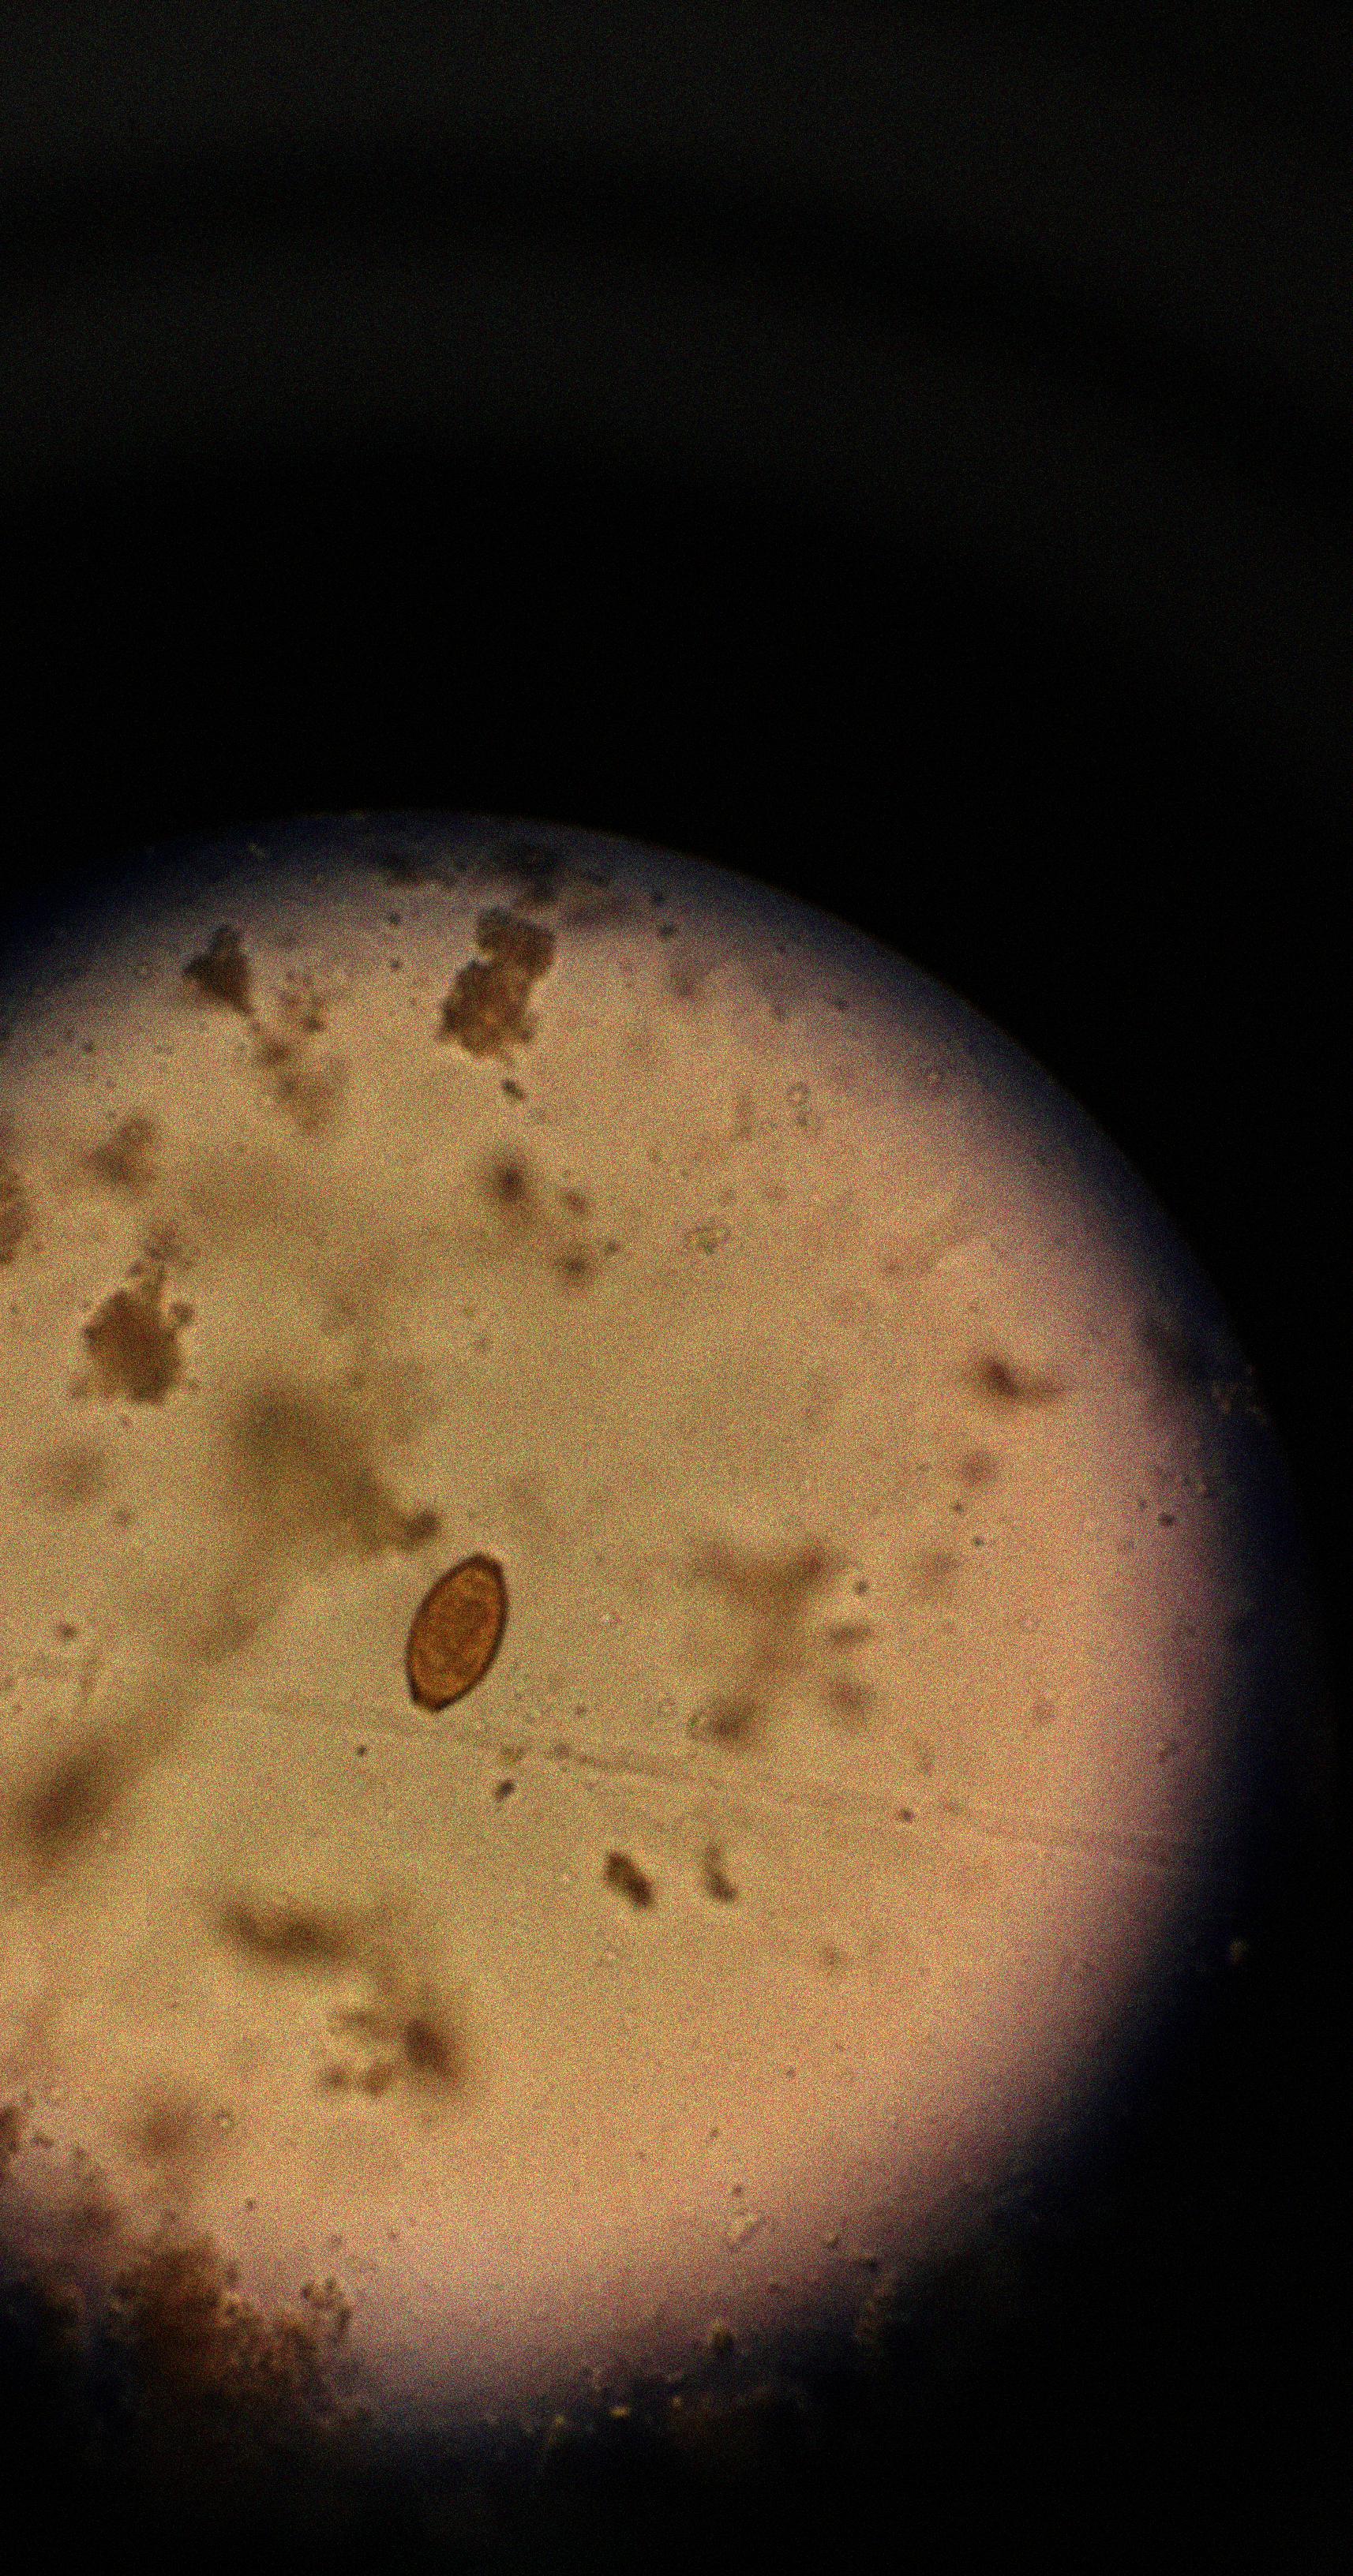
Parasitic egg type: Trichuris trichiura